Question: I can't seem to get Visual Recognition Module to work
it stuck on this page

I am already using the AI/Machine learning module but can't find the Visual Recognition module. Is this a limitation for using Watson Lite?
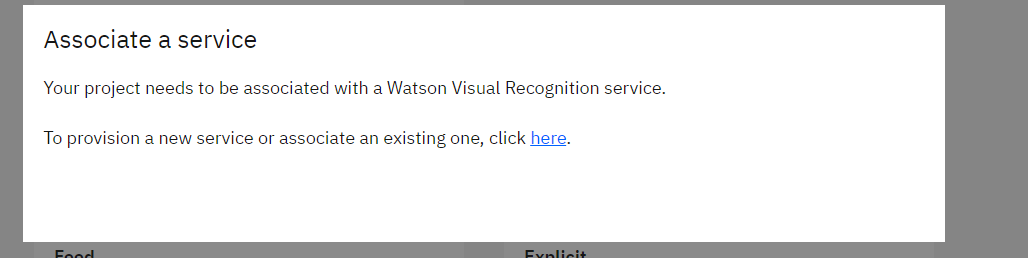
Answer: IBM exited the visual recognition business. The <URL>.